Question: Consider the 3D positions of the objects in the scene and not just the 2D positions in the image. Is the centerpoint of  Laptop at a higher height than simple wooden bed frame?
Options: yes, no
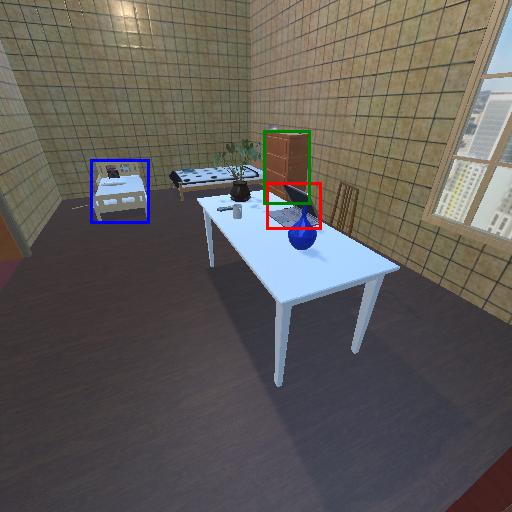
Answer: yes